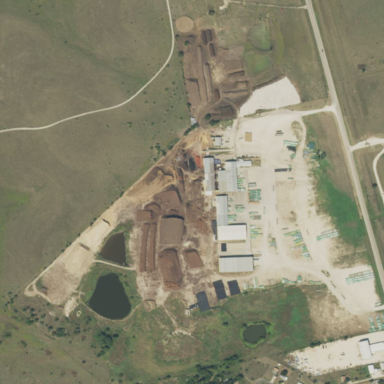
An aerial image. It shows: Recycling area.